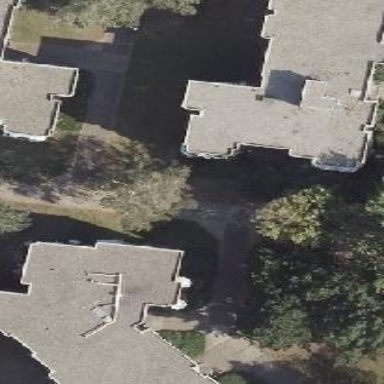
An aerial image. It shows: Apartment building with flat roof.